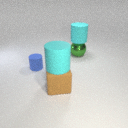
large brown rubber cube in front of large green metal sphere